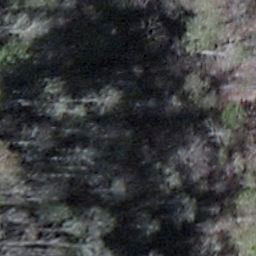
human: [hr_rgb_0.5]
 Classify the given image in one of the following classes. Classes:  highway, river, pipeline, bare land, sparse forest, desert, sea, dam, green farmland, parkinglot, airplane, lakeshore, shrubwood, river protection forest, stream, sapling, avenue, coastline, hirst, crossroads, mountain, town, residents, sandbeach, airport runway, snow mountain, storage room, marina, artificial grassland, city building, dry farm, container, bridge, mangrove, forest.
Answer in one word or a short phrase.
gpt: shrubwood